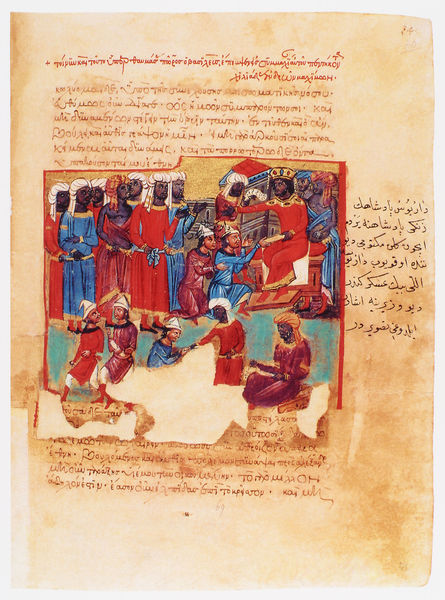
Titel: Der griechische Alexanderroman
Institution: Venedig, Hellenic Institute Codex Gr. 5
Schlagwörter: blau, gruppe, gelb, menschen, männer, weiss, zeichen, rot, malerei, bart, rahmen, bild, gewand, gold, krone, handel, schrift, papier, könig, thron, neger, schwarze, buch, loch, seite, text, knien, herrscher, buchseite, fragment, pergament, arabisch, türkisch, kniend, bittsteller, turban, islam, handschrift, demut, turbane, buchmalerei, thronen, alexander, blu, untertanen, alexanderroman